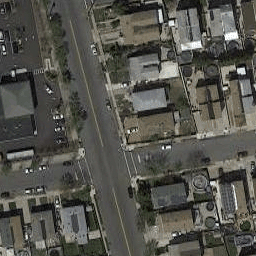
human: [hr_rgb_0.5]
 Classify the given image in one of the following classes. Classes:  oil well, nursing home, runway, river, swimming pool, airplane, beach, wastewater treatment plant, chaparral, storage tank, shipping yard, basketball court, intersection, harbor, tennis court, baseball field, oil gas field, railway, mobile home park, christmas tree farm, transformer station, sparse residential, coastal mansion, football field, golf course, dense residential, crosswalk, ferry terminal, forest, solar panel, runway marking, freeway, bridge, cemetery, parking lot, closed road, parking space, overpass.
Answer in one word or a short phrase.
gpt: intersection